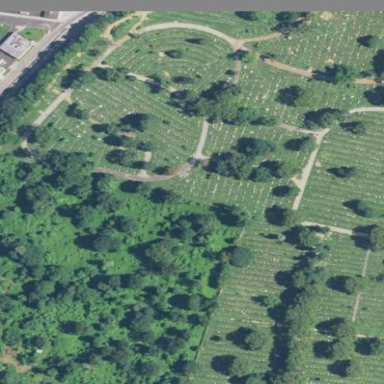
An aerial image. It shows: Cemetery.